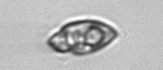
Label: Katodinium_or_Torodinium